Interaction volume radius: 10 \u00c5
Interaction volume height: 20 \u00c5
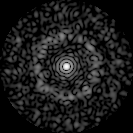
Disorder parameter: 0.8331